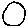
Label: circle